Chest X-ray:
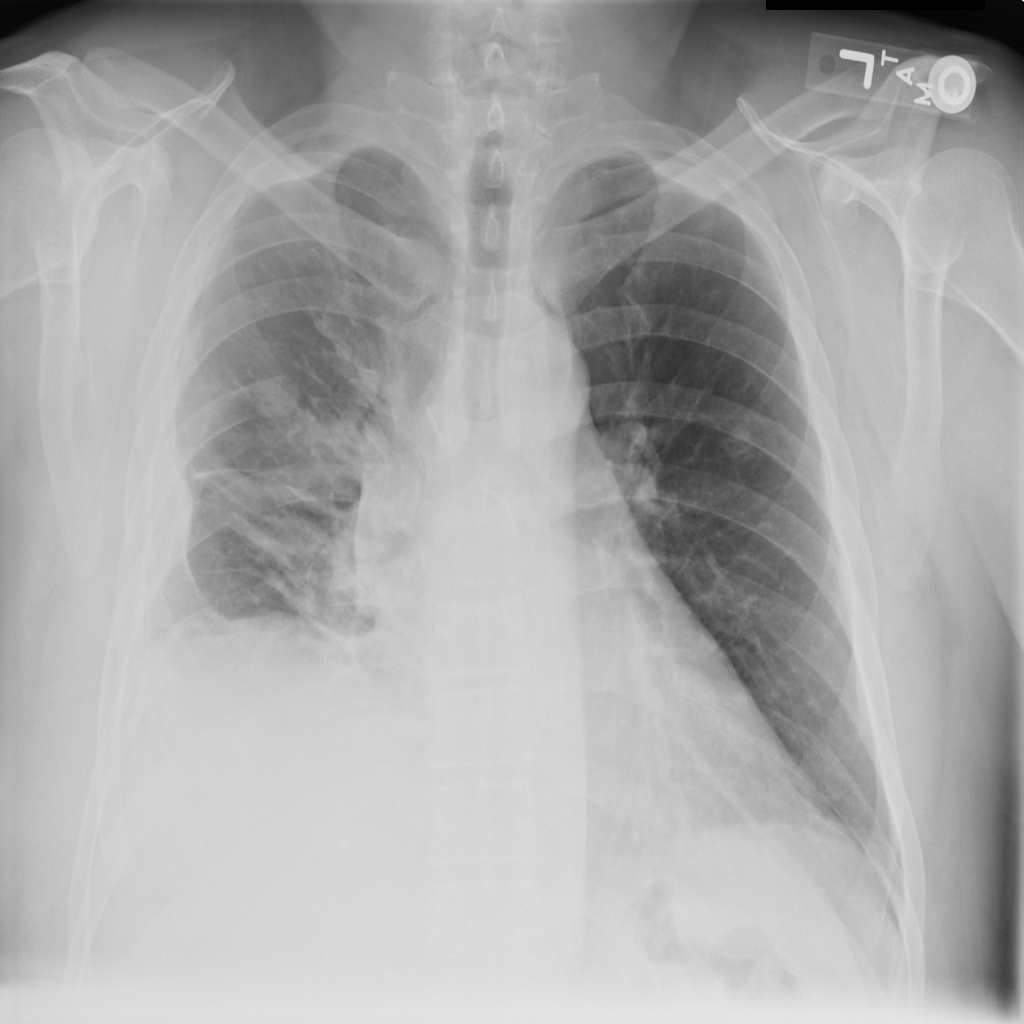
Findings: Nodule, Consolidation, Fracture, Effusion
No abnormal finding: no